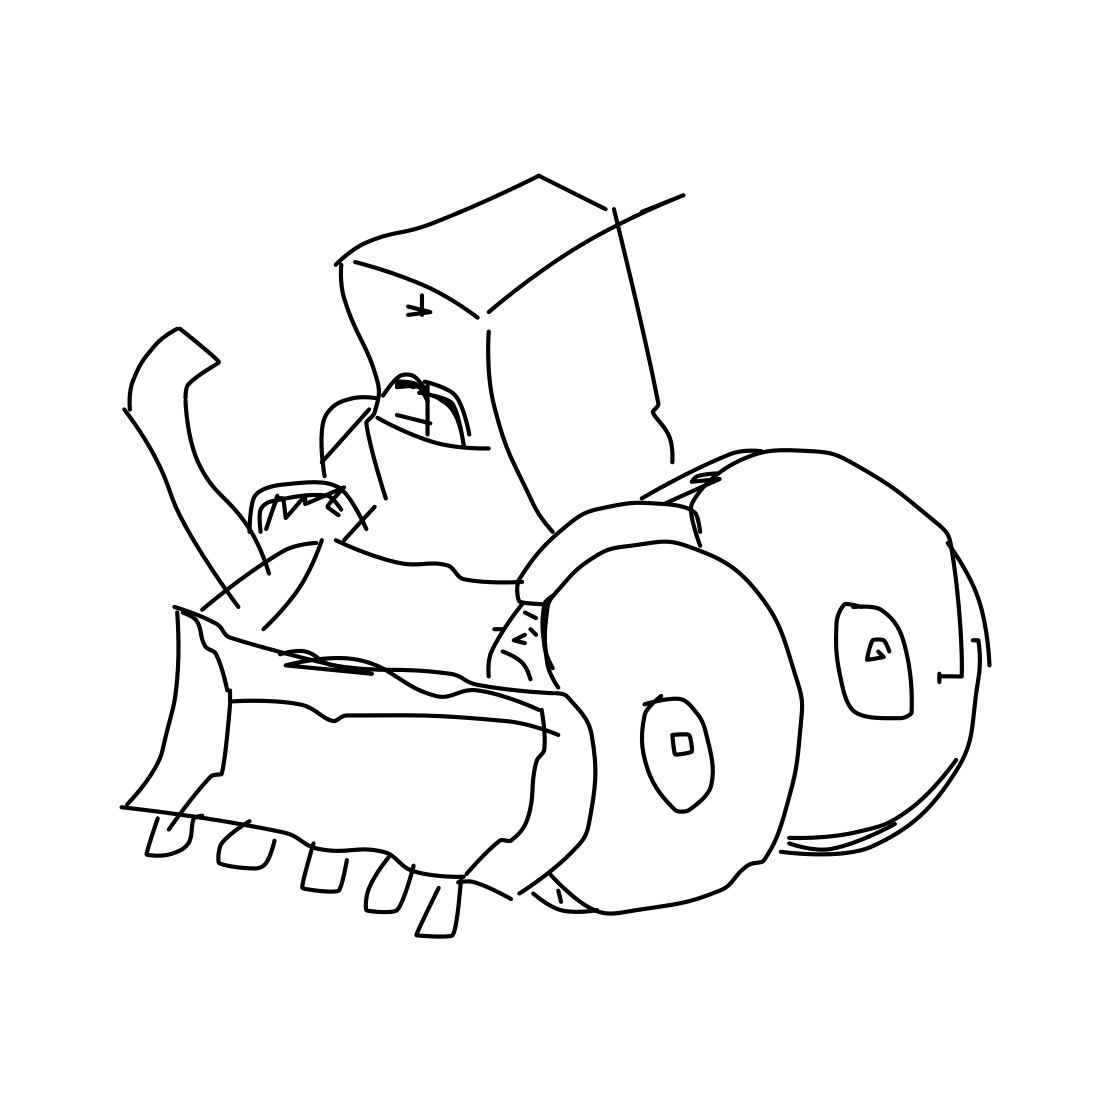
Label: bulldozer